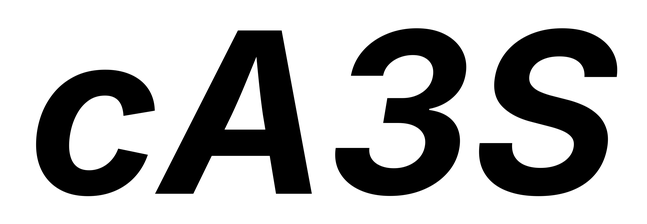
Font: Inter-Italic_Bold_Italic